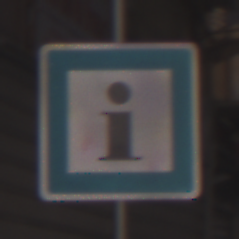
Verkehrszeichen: Informationsstelle
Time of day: MorningAfternoon
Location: Outdoor (Urban)
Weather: Clear
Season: NotSpecified
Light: Natural